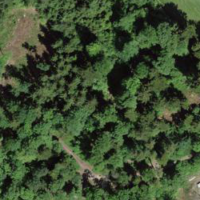
EUNIS habitat code: 44
Species observed at this site:
Anthyllis vulneraria